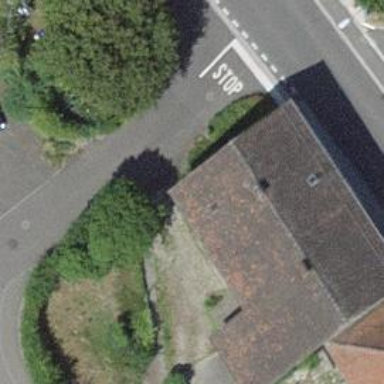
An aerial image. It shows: Building with tile roof.